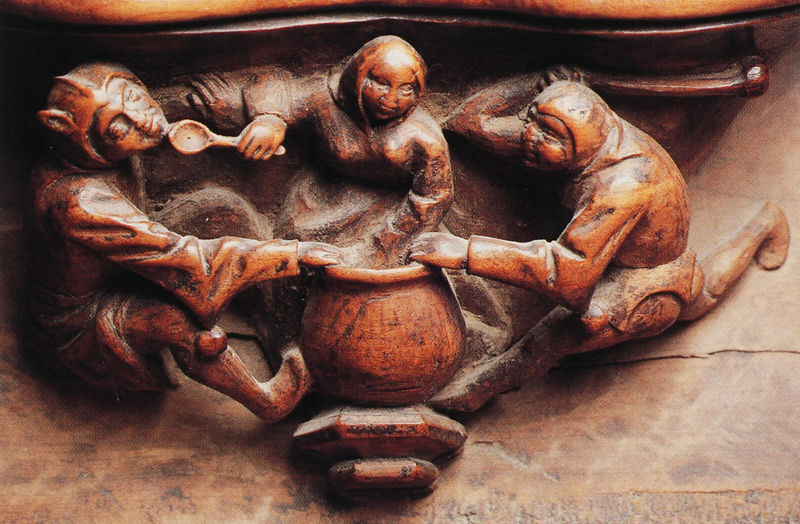
Titel: Sillería del Coral; Chorgestühl, Miserikordie
Künstler: Juan de Bruselas
Institution: Zamora, Heilige Kathedrale
Schlagwörter: mann, dreieck, sitzen, braun, frau, holz, männer, haube, kappe, sockel, sitzend, bauern, relief, topf, schuhe, füsse, löffel, detail, verzierung, narr, narren, kapitell, schnitzerei, sims, teufel, konsole, fresko, suppe, hörner, reigen, kochlöffel, kessel, eulenspiegel, zank, figurengruppe, auschnitt, holzschnitzerei, till, esser, krup